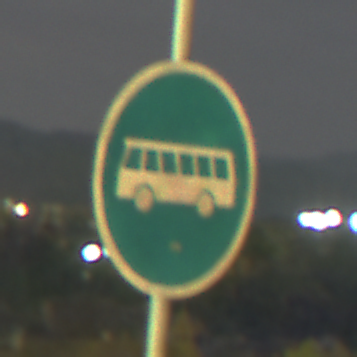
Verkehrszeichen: Busssonderstreifen
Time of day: Night
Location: Outdoor (Urban)
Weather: PartlyCloudy
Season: NotSpecified
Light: Artificial